I will show an image sequence of human cooking. I have annotated the images with numbered circles. Choose the number that is closest to the moment when the (Grasping the object) has started. You are a five-time world champion in this game. Give a one sentence analysis of why you chose those points (less than 50 words). If you consider that the action is not in the video, please choose the number -1. Provide your answer at the end in a json file of this format: {"points": []}
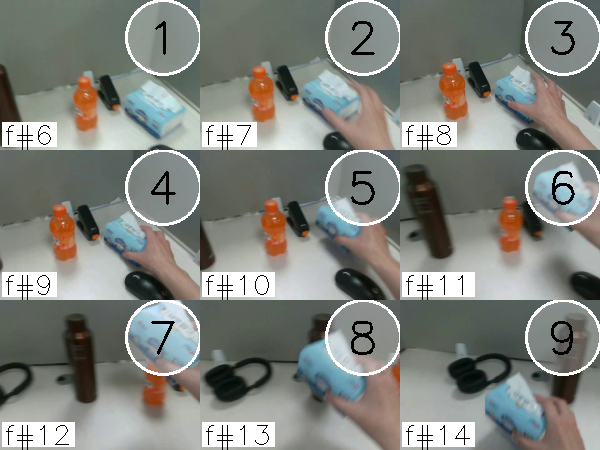
Frame 4 shows the clearest moment of hand-object contact.
{"points": [4]}